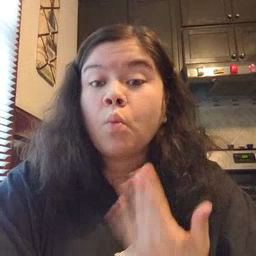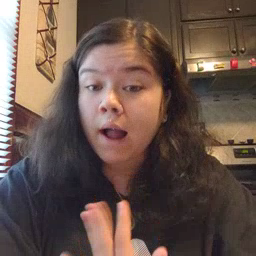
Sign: wait